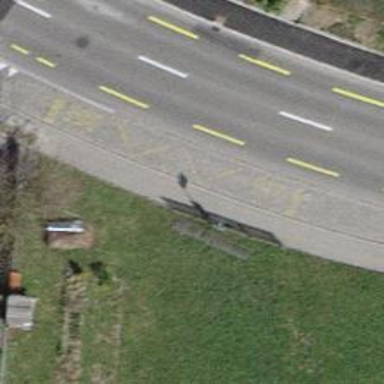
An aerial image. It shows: Bus stop with platform for public transport.